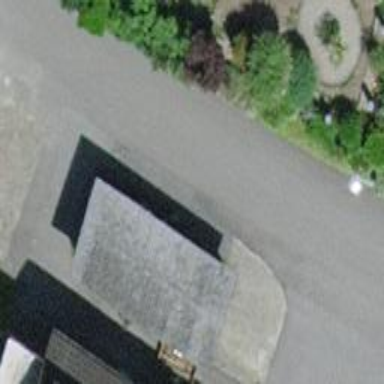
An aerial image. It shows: View of roof of building.